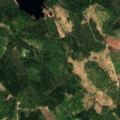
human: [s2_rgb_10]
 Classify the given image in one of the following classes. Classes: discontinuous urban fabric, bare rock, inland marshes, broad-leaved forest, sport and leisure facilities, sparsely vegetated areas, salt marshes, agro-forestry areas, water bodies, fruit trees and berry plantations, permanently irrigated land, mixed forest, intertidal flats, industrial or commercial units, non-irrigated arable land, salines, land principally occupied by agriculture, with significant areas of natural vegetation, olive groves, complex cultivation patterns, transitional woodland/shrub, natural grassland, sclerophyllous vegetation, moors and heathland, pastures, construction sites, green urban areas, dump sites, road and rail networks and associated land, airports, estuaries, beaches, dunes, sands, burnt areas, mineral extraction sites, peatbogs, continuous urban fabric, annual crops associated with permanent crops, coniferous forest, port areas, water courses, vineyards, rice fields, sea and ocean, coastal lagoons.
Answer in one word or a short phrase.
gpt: coniferous forest, mixed forest, transitional woodland/shrub